Question: This is very hard to explain but basically I have a list of time values as follows in VARCHAR format:

I need to convert these so that each becomes the difference between 12:00:00 and the value in the field using just an UPDATE command?
How would you approach this situation in TSQL? Being as it is a VARCHAR and we have no date part I guess we cannot use any date functions?
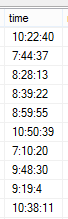
Answer: Use the <URL> function to change between varchar and datetime without concern for the date portion.
'''
SELECT CONVERT(varchar(8), CONVERT(datetime,'12:00:00',14)-CONVERT(datetime,'9:19:4',14) ,14)
'''